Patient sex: F
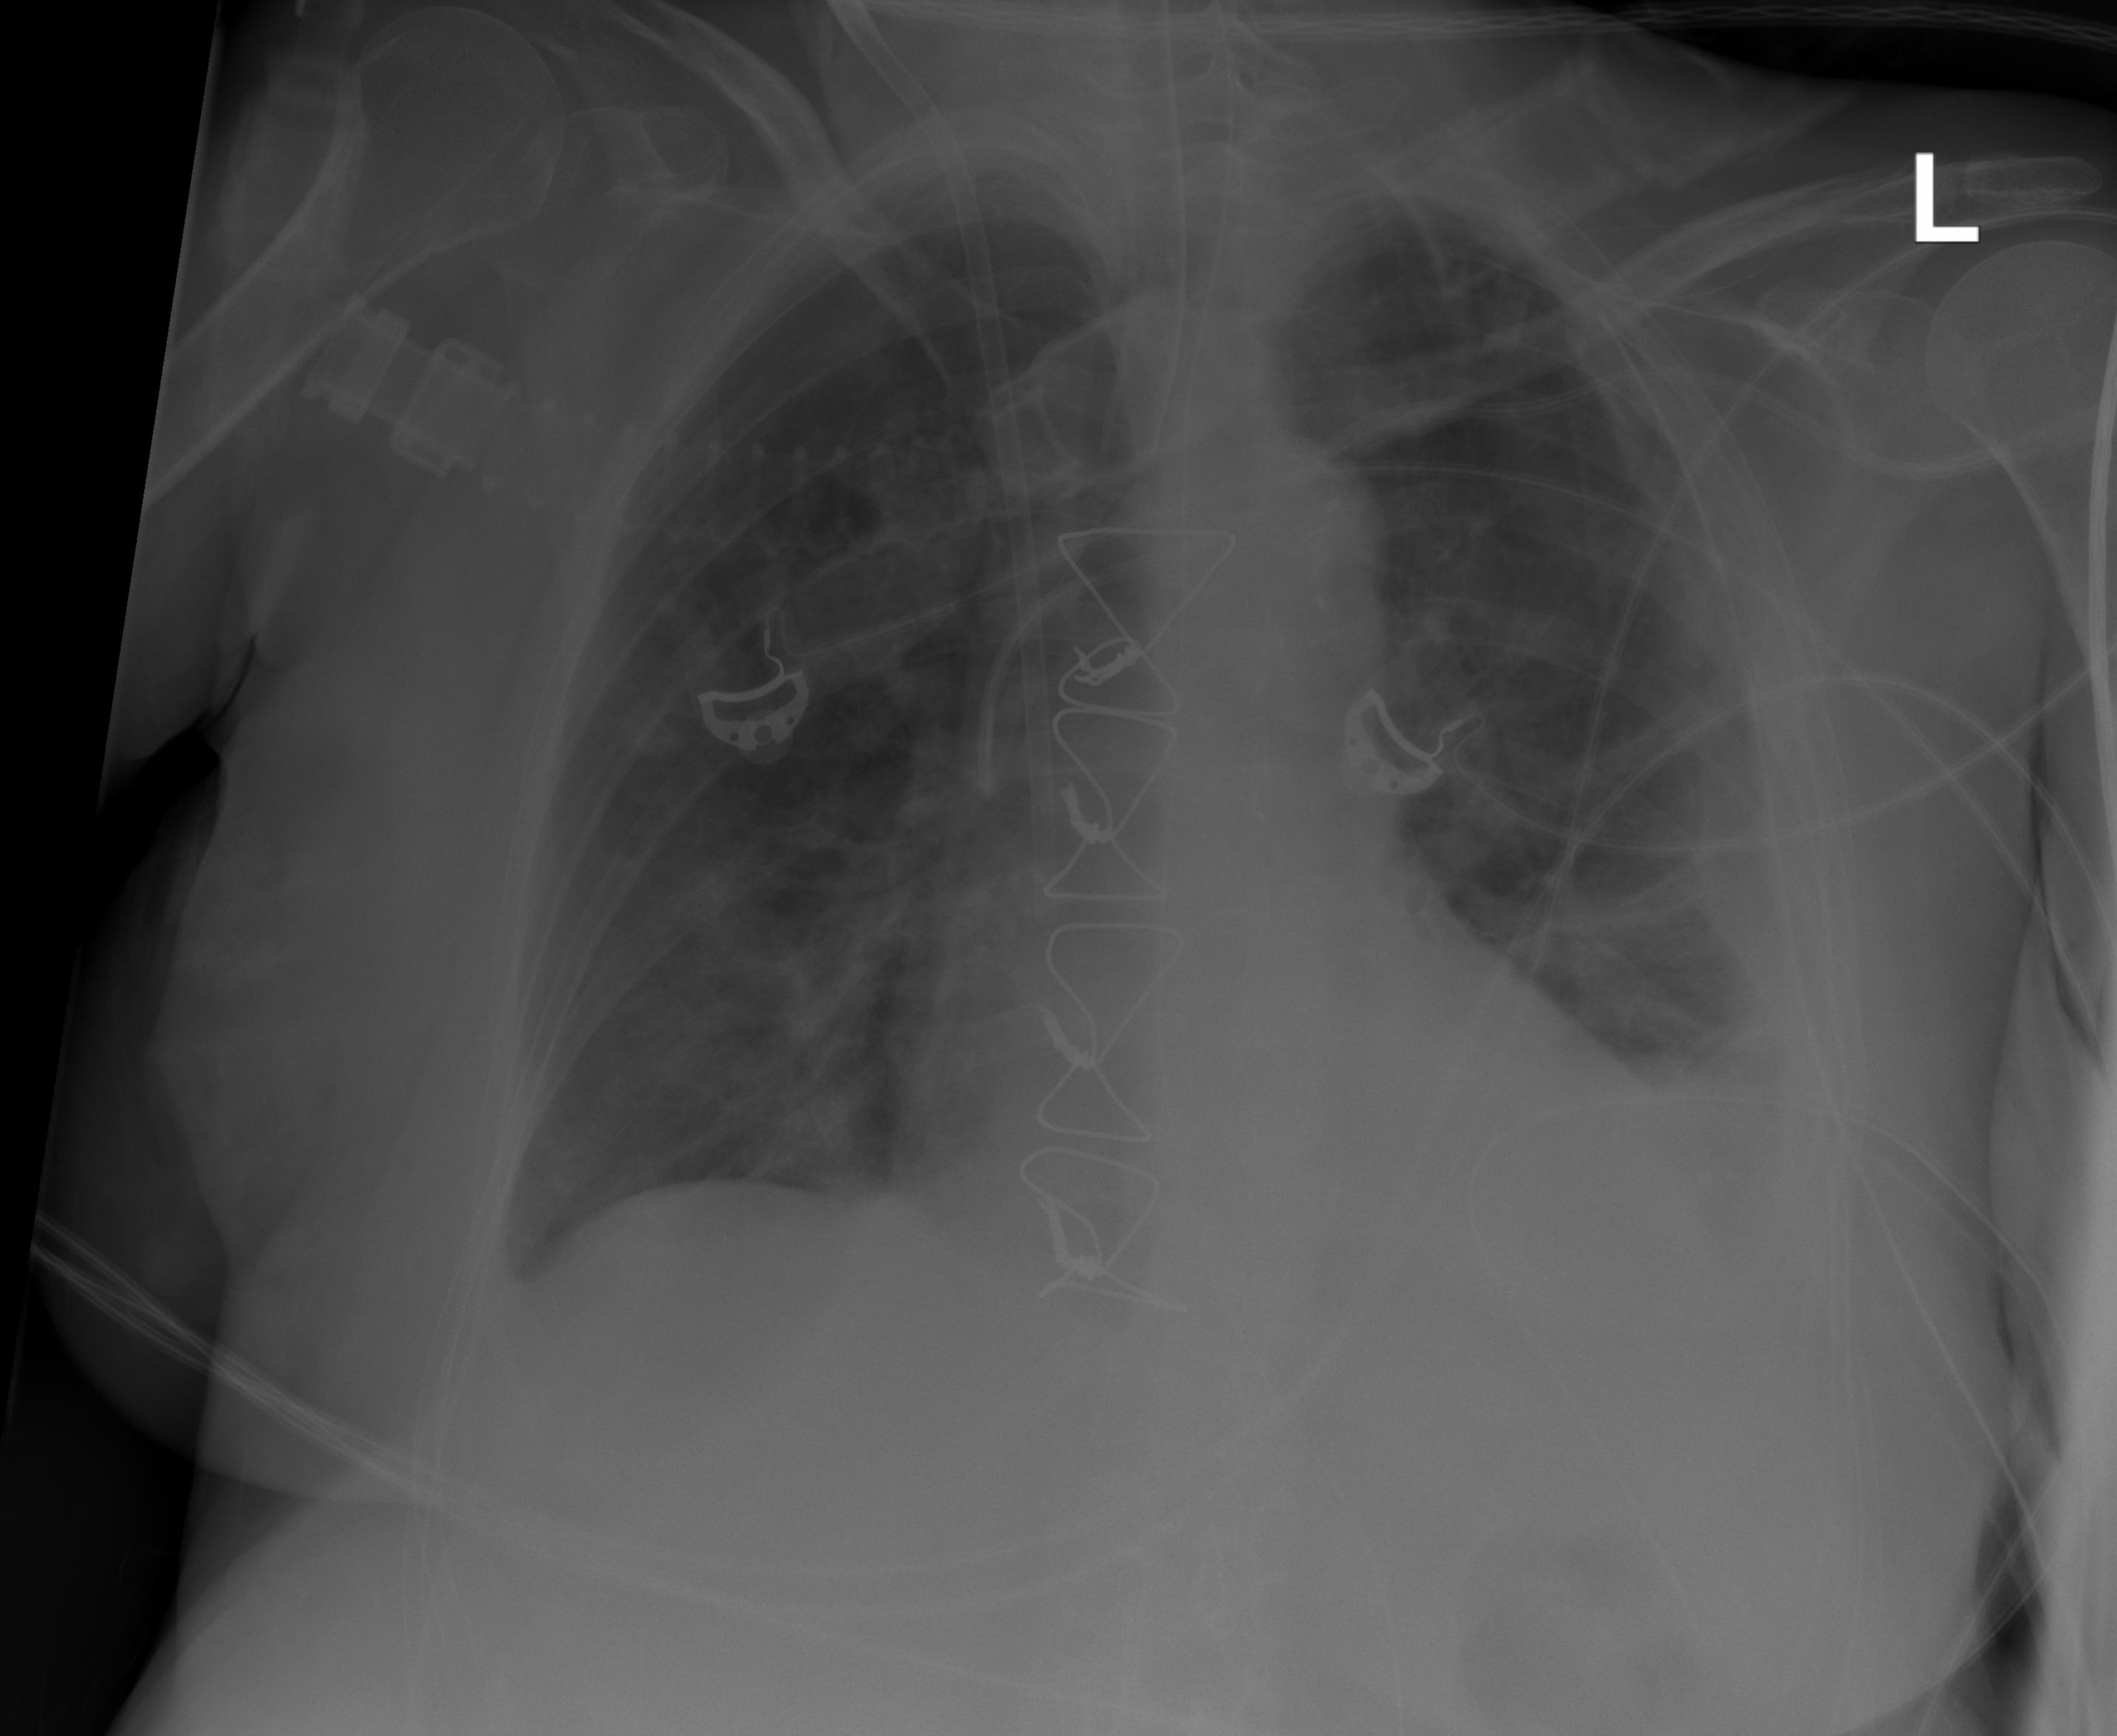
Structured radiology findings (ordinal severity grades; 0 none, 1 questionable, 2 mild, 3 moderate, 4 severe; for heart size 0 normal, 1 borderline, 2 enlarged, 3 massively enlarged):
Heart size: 3
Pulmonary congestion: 0
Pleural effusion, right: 1
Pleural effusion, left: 2
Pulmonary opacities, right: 2
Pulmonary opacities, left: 1
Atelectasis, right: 2
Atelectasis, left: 3